Interaction volume radius: 10 \u00c5
Interaction volume height: 10 \u00c5
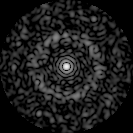
Disorder parameter: 0.8341